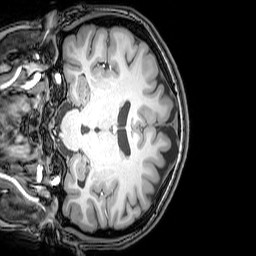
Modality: T1w
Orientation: coronal
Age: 23
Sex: female
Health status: healthy
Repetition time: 0.081 s
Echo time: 0.037 s